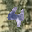
Label: 4